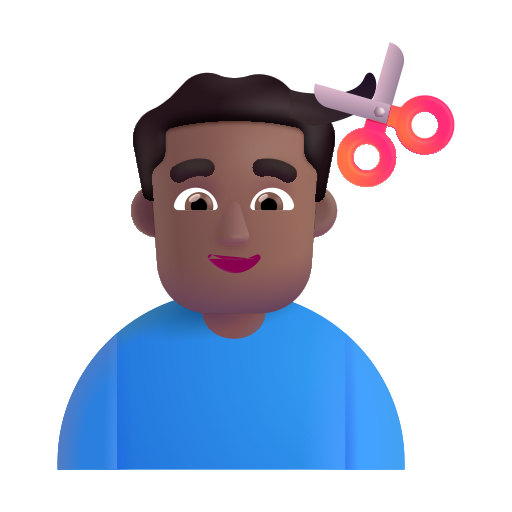
man getting haircut color  dark